Interaction volume radius: 10 \u00c5
Interaction volume height: 10 \u00c5
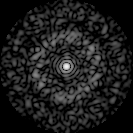
Disorder parameter: 0.8202